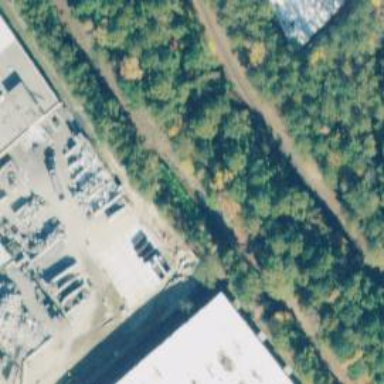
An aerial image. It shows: Disused railway spur.